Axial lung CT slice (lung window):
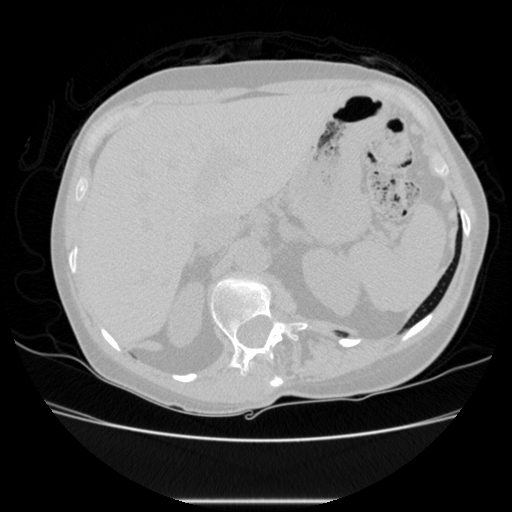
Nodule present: no